Question: Below is example of PDF produced using wkhtmltopdf. I need to produce text down the right spine of the every page. I have tried adding it to the header code put seems to clip the body of the PDF. I am using header and footer parameters of wkhtmltopdf. Not too sure how or if i can get this text on right hand side of every page.

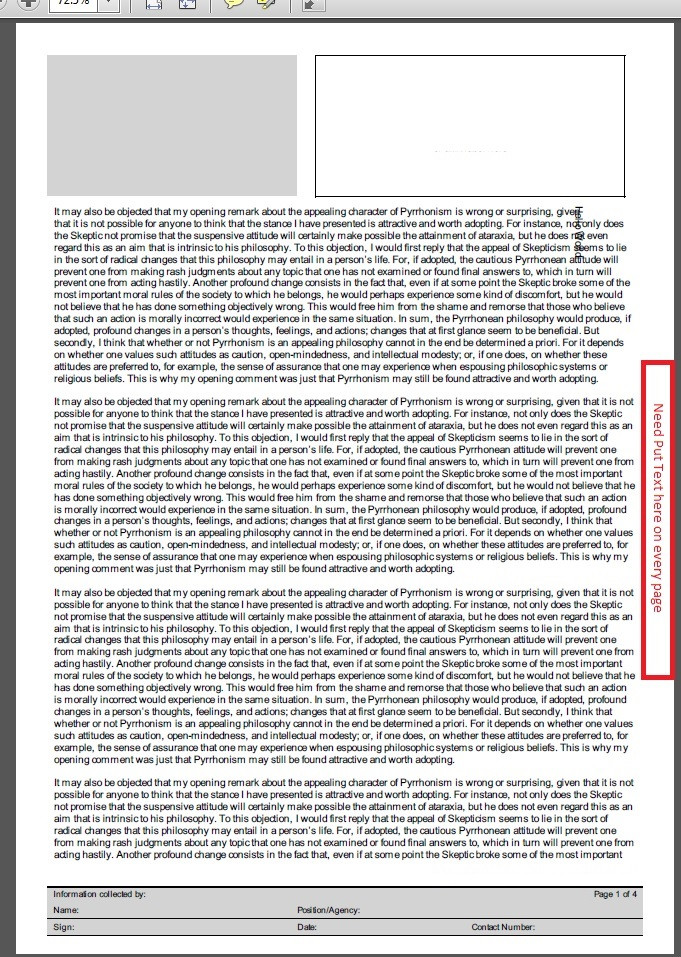
Answer: You can use CSS and set the position of the element to fixed.
Try this:
'''
.vertical-text {
position: fixed;
-webkit-transform: rotate(90deg);
-webkit-transform-origin: center bottom auto;
top: 50%;
right: 0;
}
'''